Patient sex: F
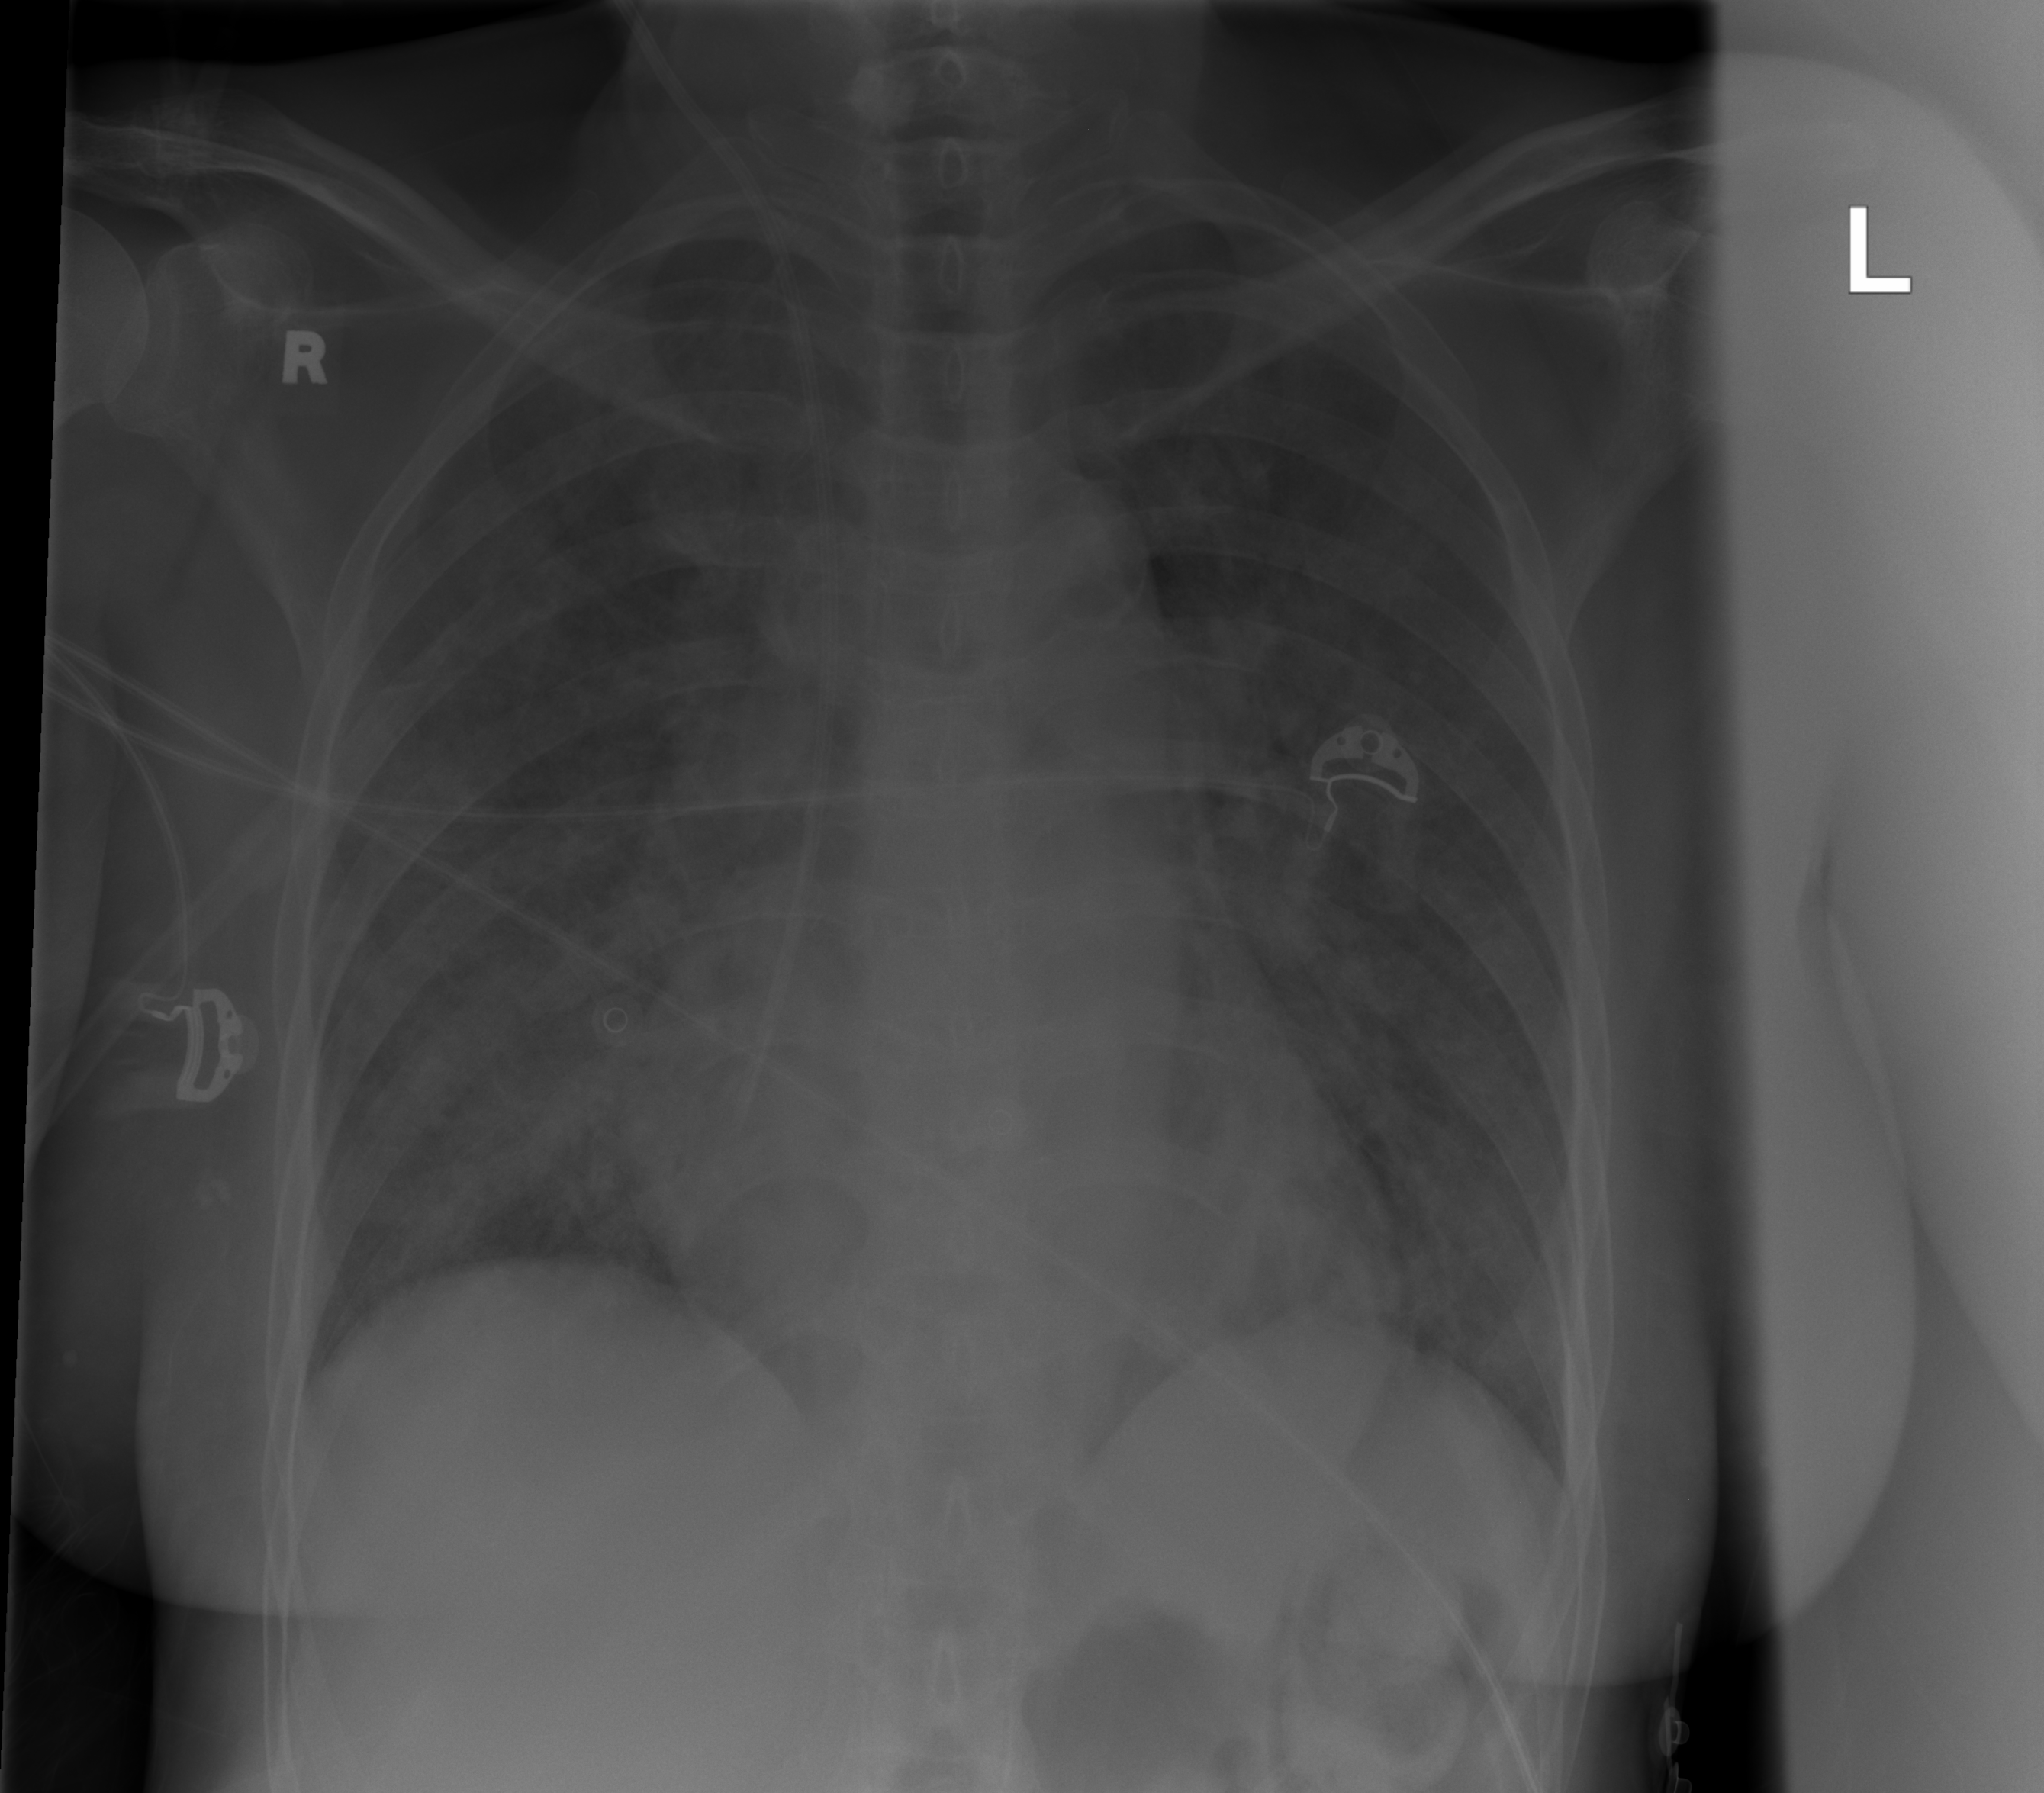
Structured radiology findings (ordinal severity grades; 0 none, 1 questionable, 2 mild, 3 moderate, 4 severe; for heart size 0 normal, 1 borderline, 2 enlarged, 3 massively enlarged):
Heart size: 0
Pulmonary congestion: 1
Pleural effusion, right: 0
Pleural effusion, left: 0
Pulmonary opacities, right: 3
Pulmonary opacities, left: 3
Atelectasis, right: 2
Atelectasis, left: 2